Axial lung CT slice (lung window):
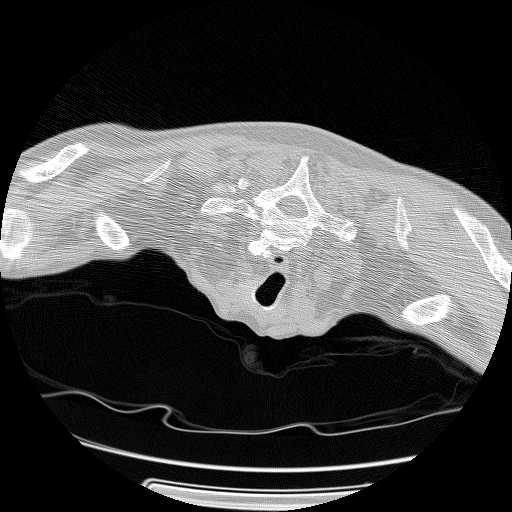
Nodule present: no